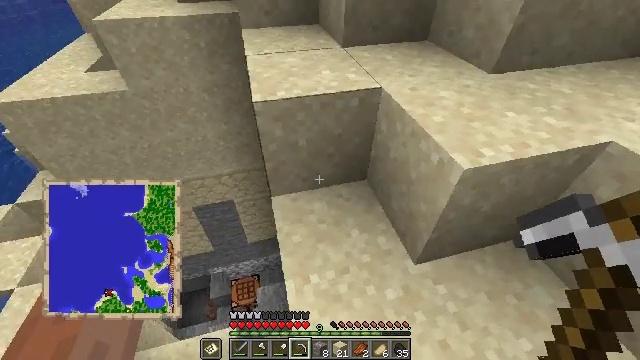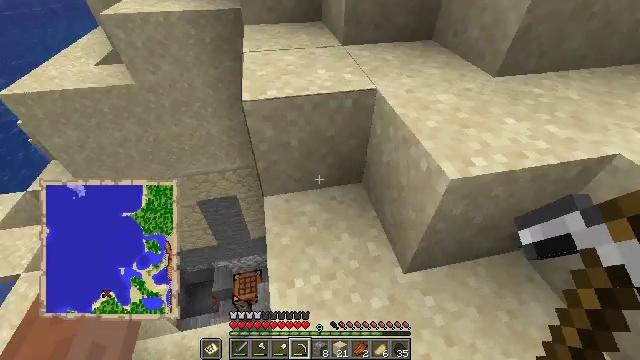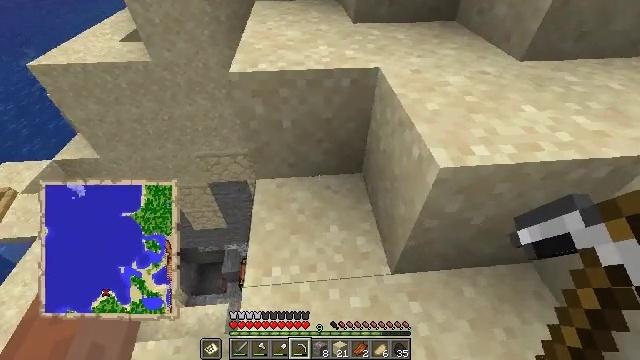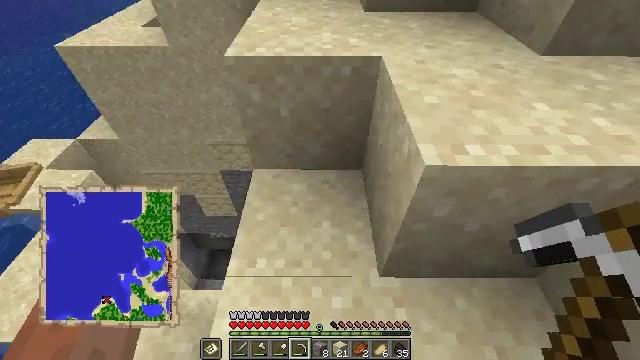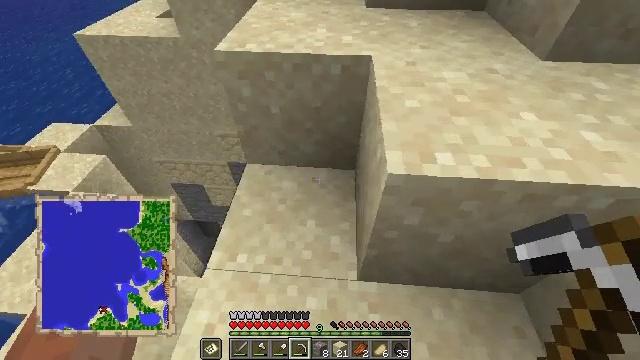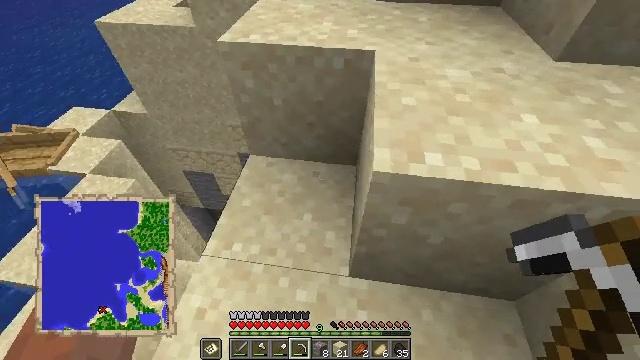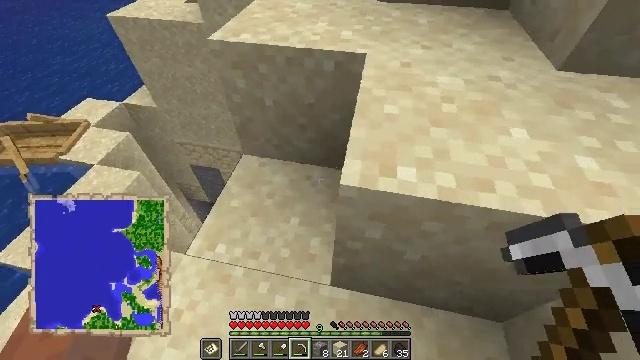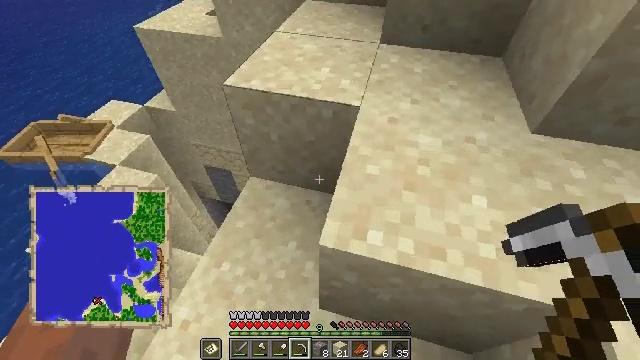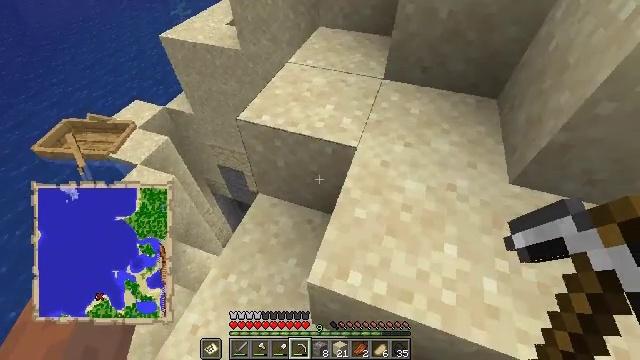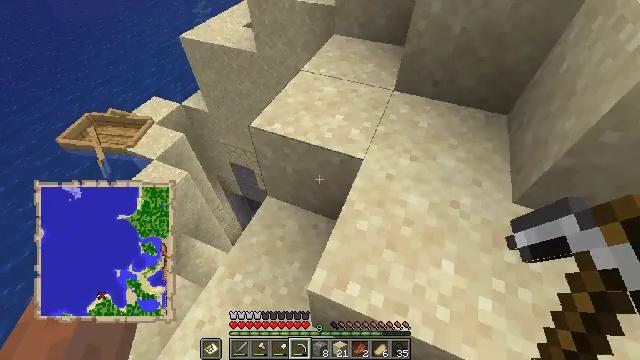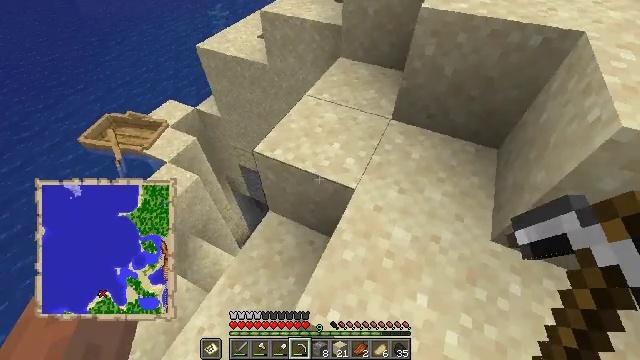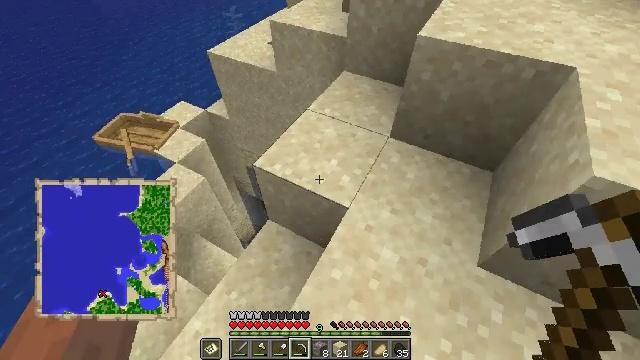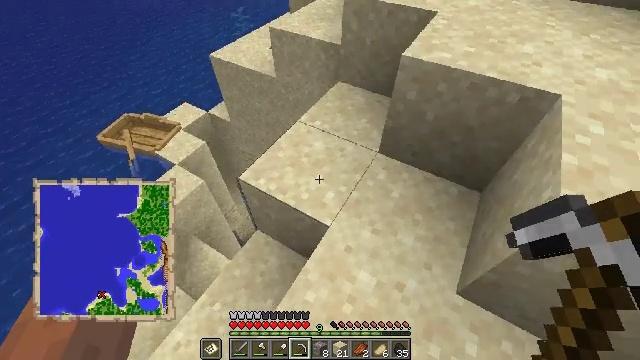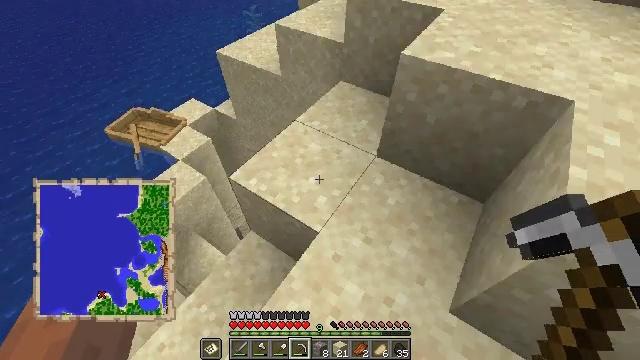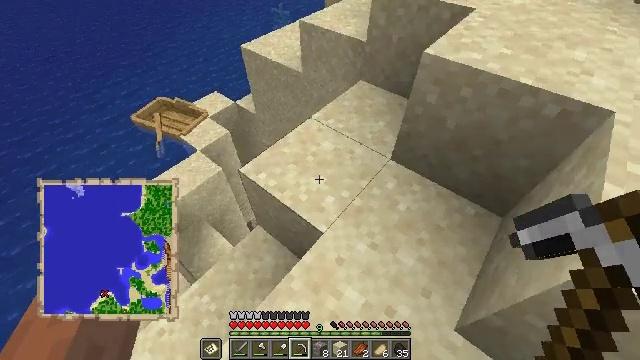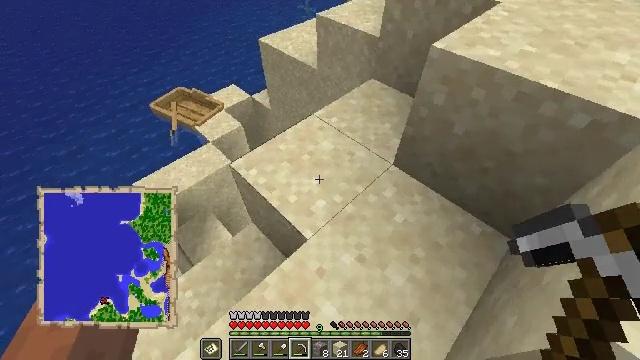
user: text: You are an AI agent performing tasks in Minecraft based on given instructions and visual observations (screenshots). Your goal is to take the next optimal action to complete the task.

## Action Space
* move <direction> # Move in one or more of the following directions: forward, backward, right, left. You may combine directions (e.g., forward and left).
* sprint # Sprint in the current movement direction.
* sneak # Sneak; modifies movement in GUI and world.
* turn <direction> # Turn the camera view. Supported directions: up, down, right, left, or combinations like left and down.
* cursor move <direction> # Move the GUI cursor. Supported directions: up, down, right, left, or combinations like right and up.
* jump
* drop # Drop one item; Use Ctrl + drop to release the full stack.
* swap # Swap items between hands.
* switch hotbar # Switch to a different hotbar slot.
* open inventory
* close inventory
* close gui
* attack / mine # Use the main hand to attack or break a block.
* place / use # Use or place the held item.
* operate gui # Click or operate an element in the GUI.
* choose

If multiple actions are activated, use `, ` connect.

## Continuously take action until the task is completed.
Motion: motion action
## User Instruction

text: Break the sand block.
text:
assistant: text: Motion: move right, turn left
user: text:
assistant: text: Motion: move right, turn left and down
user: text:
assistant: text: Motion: move right, turn left
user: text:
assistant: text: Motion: turn left
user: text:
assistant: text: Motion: turn left and down
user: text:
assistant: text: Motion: move forward and move right, turn left
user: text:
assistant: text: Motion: move forward and move right, turn left, jump
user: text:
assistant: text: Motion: move forward and move right, turn left, jump
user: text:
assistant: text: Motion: move forward and move right, turn left, jump
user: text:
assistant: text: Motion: move forward and move right, turn left, jump
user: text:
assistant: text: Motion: move forward and move right, turn left, jump
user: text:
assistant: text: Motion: move forward and move right, turn left
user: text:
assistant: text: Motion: move forward and move right, turn left
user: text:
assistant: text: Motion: move forward and move right, turn left
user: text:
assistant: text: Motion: move forward and move right, turn left
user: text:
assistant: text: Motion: move forward and move right, turn left and down
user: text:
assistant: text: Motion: move forward, turn left and down
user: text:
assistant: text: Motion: move forward, turn left and down
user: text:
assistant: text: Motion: move forward, turn left and down
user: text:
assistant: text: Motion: move forward, turn left
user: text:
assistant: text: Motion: move forward, turn left
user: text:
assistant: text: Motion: turn left
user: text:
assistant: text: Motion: turn left
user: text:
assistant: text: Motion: turn left and down
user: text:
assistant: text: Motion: turn left and down
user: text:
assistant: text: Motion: move right, turn left
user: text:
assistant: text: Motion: move right, turn left
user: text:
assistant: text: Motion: move right, sneak, turn left
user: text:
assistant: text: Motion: move right, sneak, turn left
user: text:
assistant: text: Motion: move right, sneak, turn left